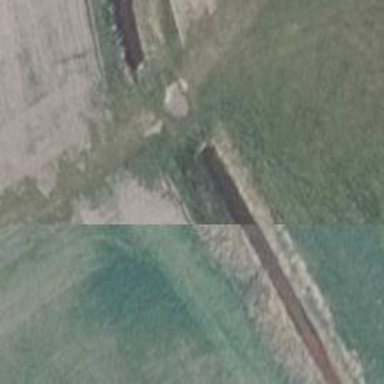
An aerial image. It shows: There is tunnel.